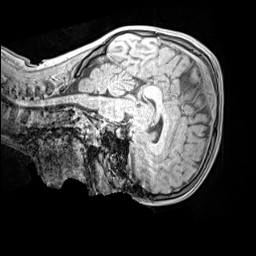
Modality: MP2RAGE
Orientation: sagittal
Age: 9
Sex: male
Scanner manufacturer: siemens
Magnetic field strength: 3 T
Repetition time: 4 s
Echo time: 0.00299 s